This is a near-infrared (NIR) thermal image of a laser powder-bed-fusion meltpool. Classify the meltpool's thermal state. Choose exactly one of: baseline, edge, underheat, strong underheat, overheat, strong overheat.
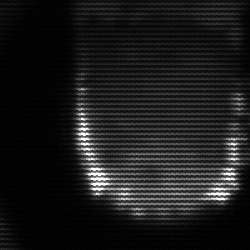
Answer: baseline